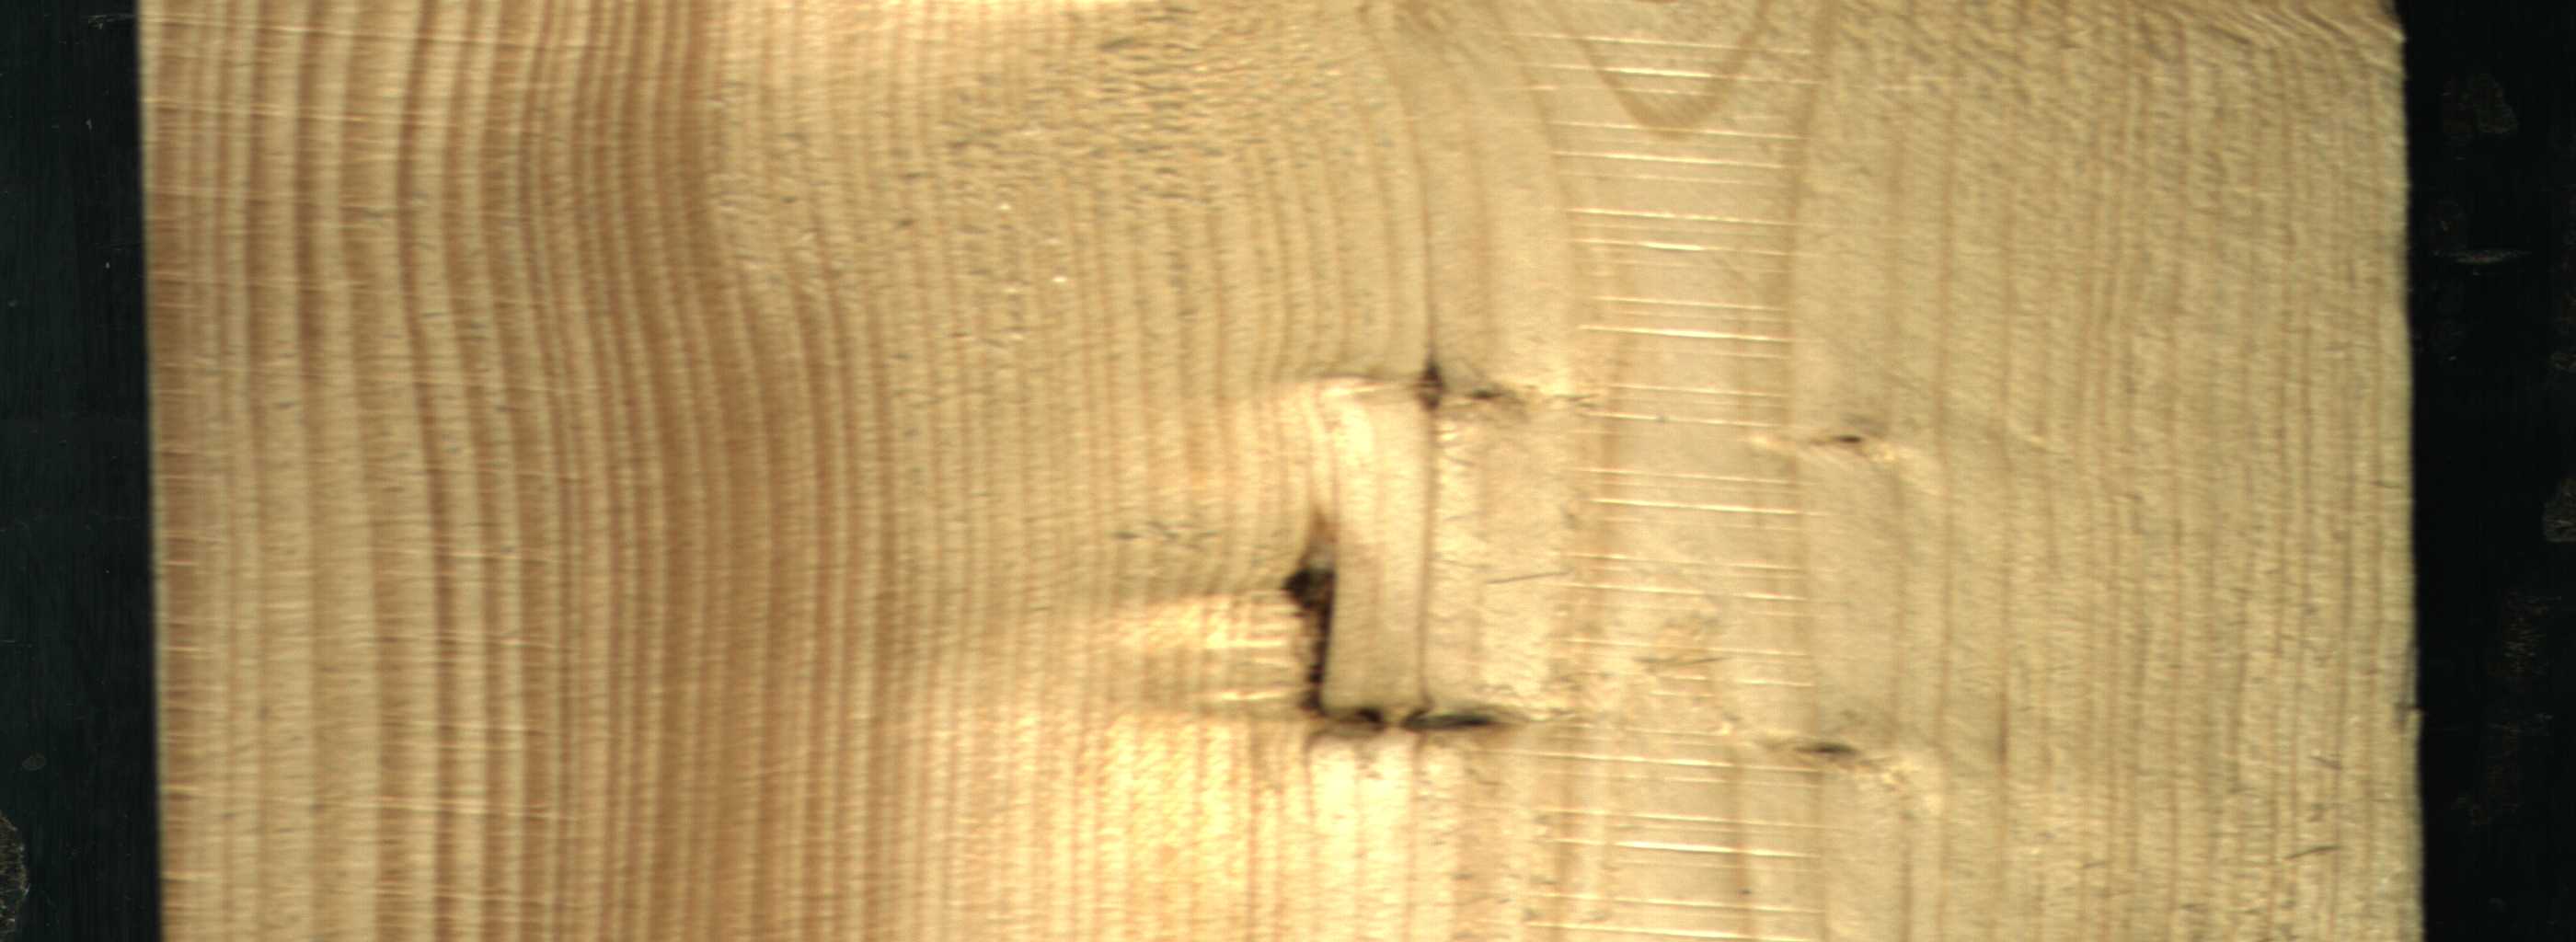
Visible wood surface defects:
resin
resin
Live_Knot
Live_Knot
Live_Knot